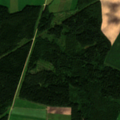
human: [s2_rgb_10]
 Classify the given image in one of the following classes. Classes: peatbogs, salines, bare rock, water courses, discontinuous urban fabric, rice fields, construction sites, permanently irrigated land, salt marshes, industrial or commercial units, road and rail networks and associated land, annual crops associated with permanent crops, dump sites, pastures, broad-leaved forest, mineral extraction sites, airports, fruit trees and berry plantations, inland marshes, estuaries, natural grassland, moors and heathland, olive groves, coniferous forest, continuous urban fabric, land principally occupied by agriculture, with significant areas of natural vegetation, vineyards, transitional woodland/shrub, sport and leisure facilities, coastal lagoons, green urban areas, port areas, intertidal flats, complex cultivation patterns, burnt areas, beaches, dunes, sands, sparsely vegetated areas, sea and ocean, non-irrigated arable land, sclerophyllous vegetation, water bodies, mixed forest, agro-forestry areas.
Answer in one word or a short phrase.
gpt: non-irrigated arable land, coniferous forest, mixed forest